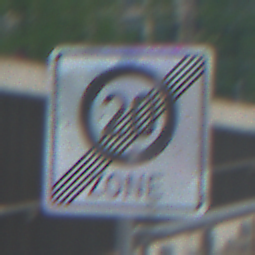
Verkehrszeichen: EndeZone20
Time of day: MorningAfternoon
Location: Outdoor (Urban)
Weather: PartlyCloudy
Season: NotSpecified
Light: Natural